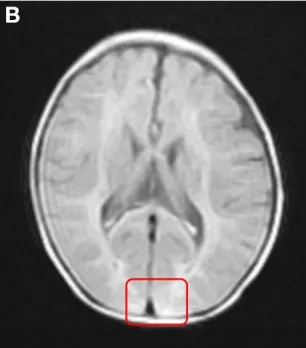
Brain MRI at 10 days and 3 months of age. (B) T2W: Red boxes indicate white matter of occipital lobe has high signal, and the boundary of gray and white matter is not clear.
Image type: radiology (mri)